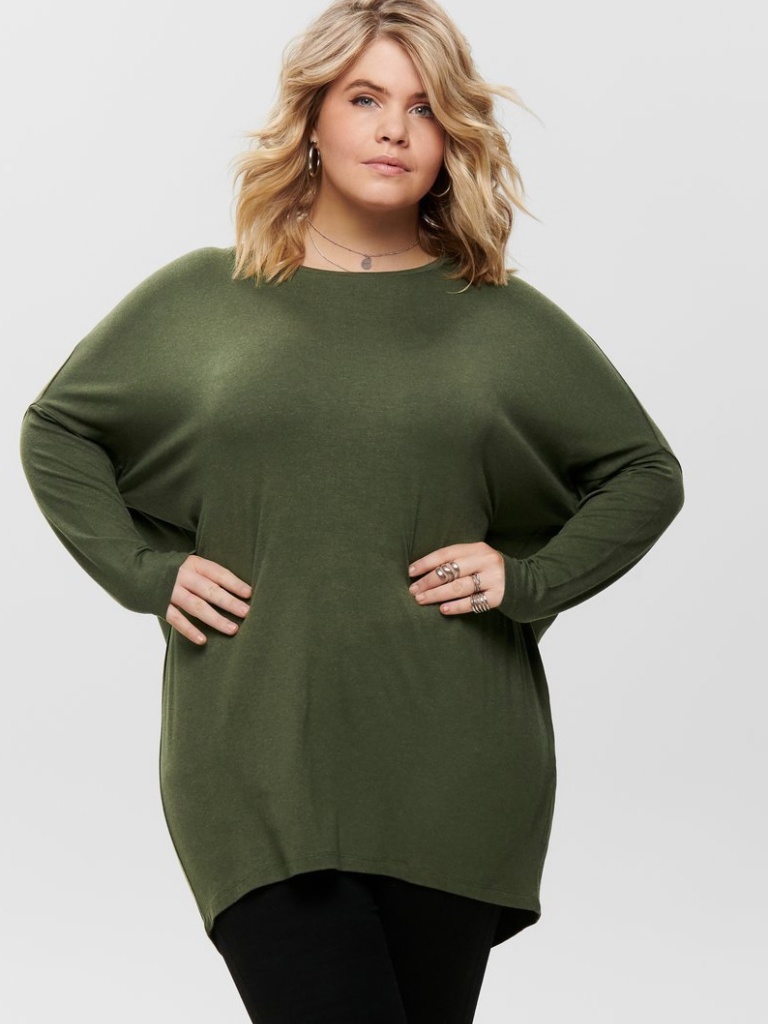
knit loose a long-sleeved with the sleeves down thigh length Untucked boat tunic